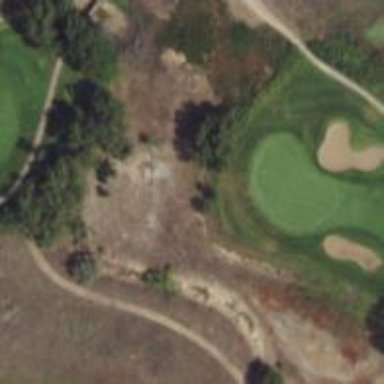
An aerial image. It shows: Water hazard on golf course. The hazard is natural water feature.